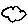
Label: cloud